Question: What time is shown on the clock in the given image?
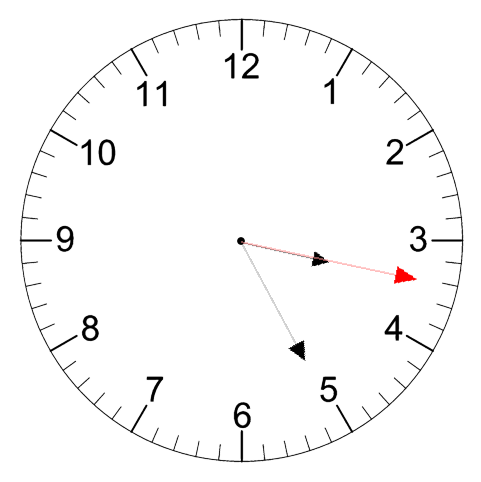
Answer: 03:25:17